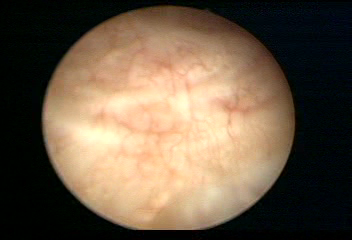
Modality: WLC
Class: Normal mucosa
Bladder cancer association: No